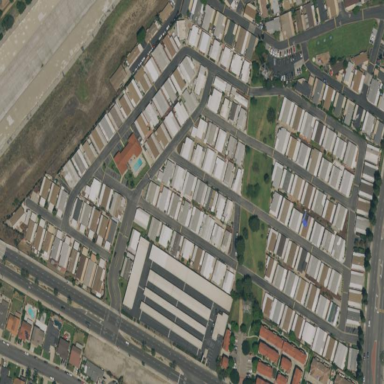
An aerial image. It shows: Residential area designated as trailer park.